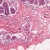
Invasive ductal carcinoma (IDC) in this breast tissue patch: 0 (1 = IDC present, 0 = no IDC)